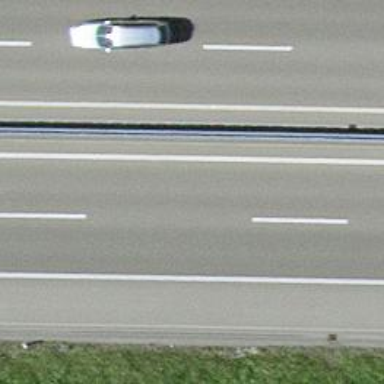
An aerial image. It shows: Asphalt motorway.